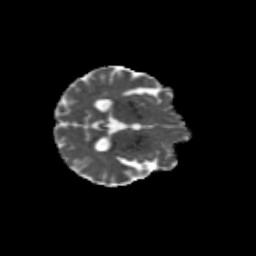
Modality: MD
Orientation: axial
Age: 70
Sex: female
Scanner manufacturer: siemens
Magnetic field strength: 3 T
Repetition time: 4.71 s
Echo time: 0.0906 s